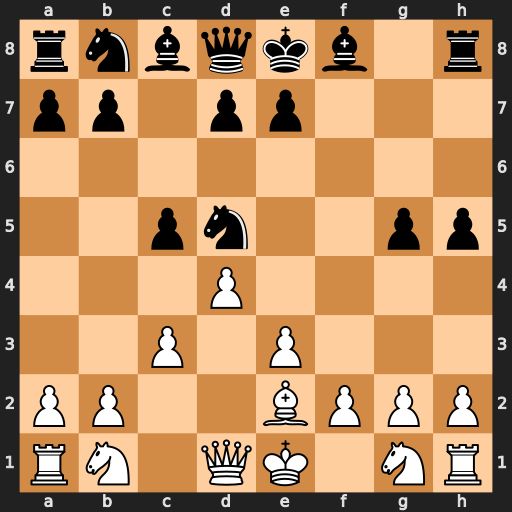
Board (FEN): rnbqkb1r/pp1pp3/8/2pn2pp/3P4/2P1P3/PP2BPPP/RN1QK1NR
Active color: w
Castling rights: KQkq
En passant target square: -
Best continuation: Bxh5+ Rxh5 Qxh5#